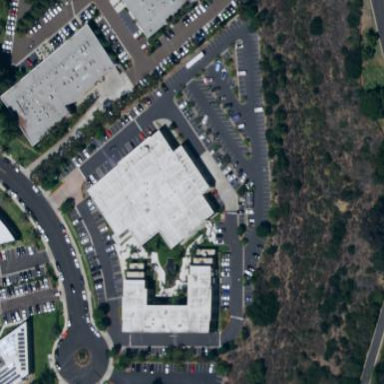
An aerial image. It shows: Office building.